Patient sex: M
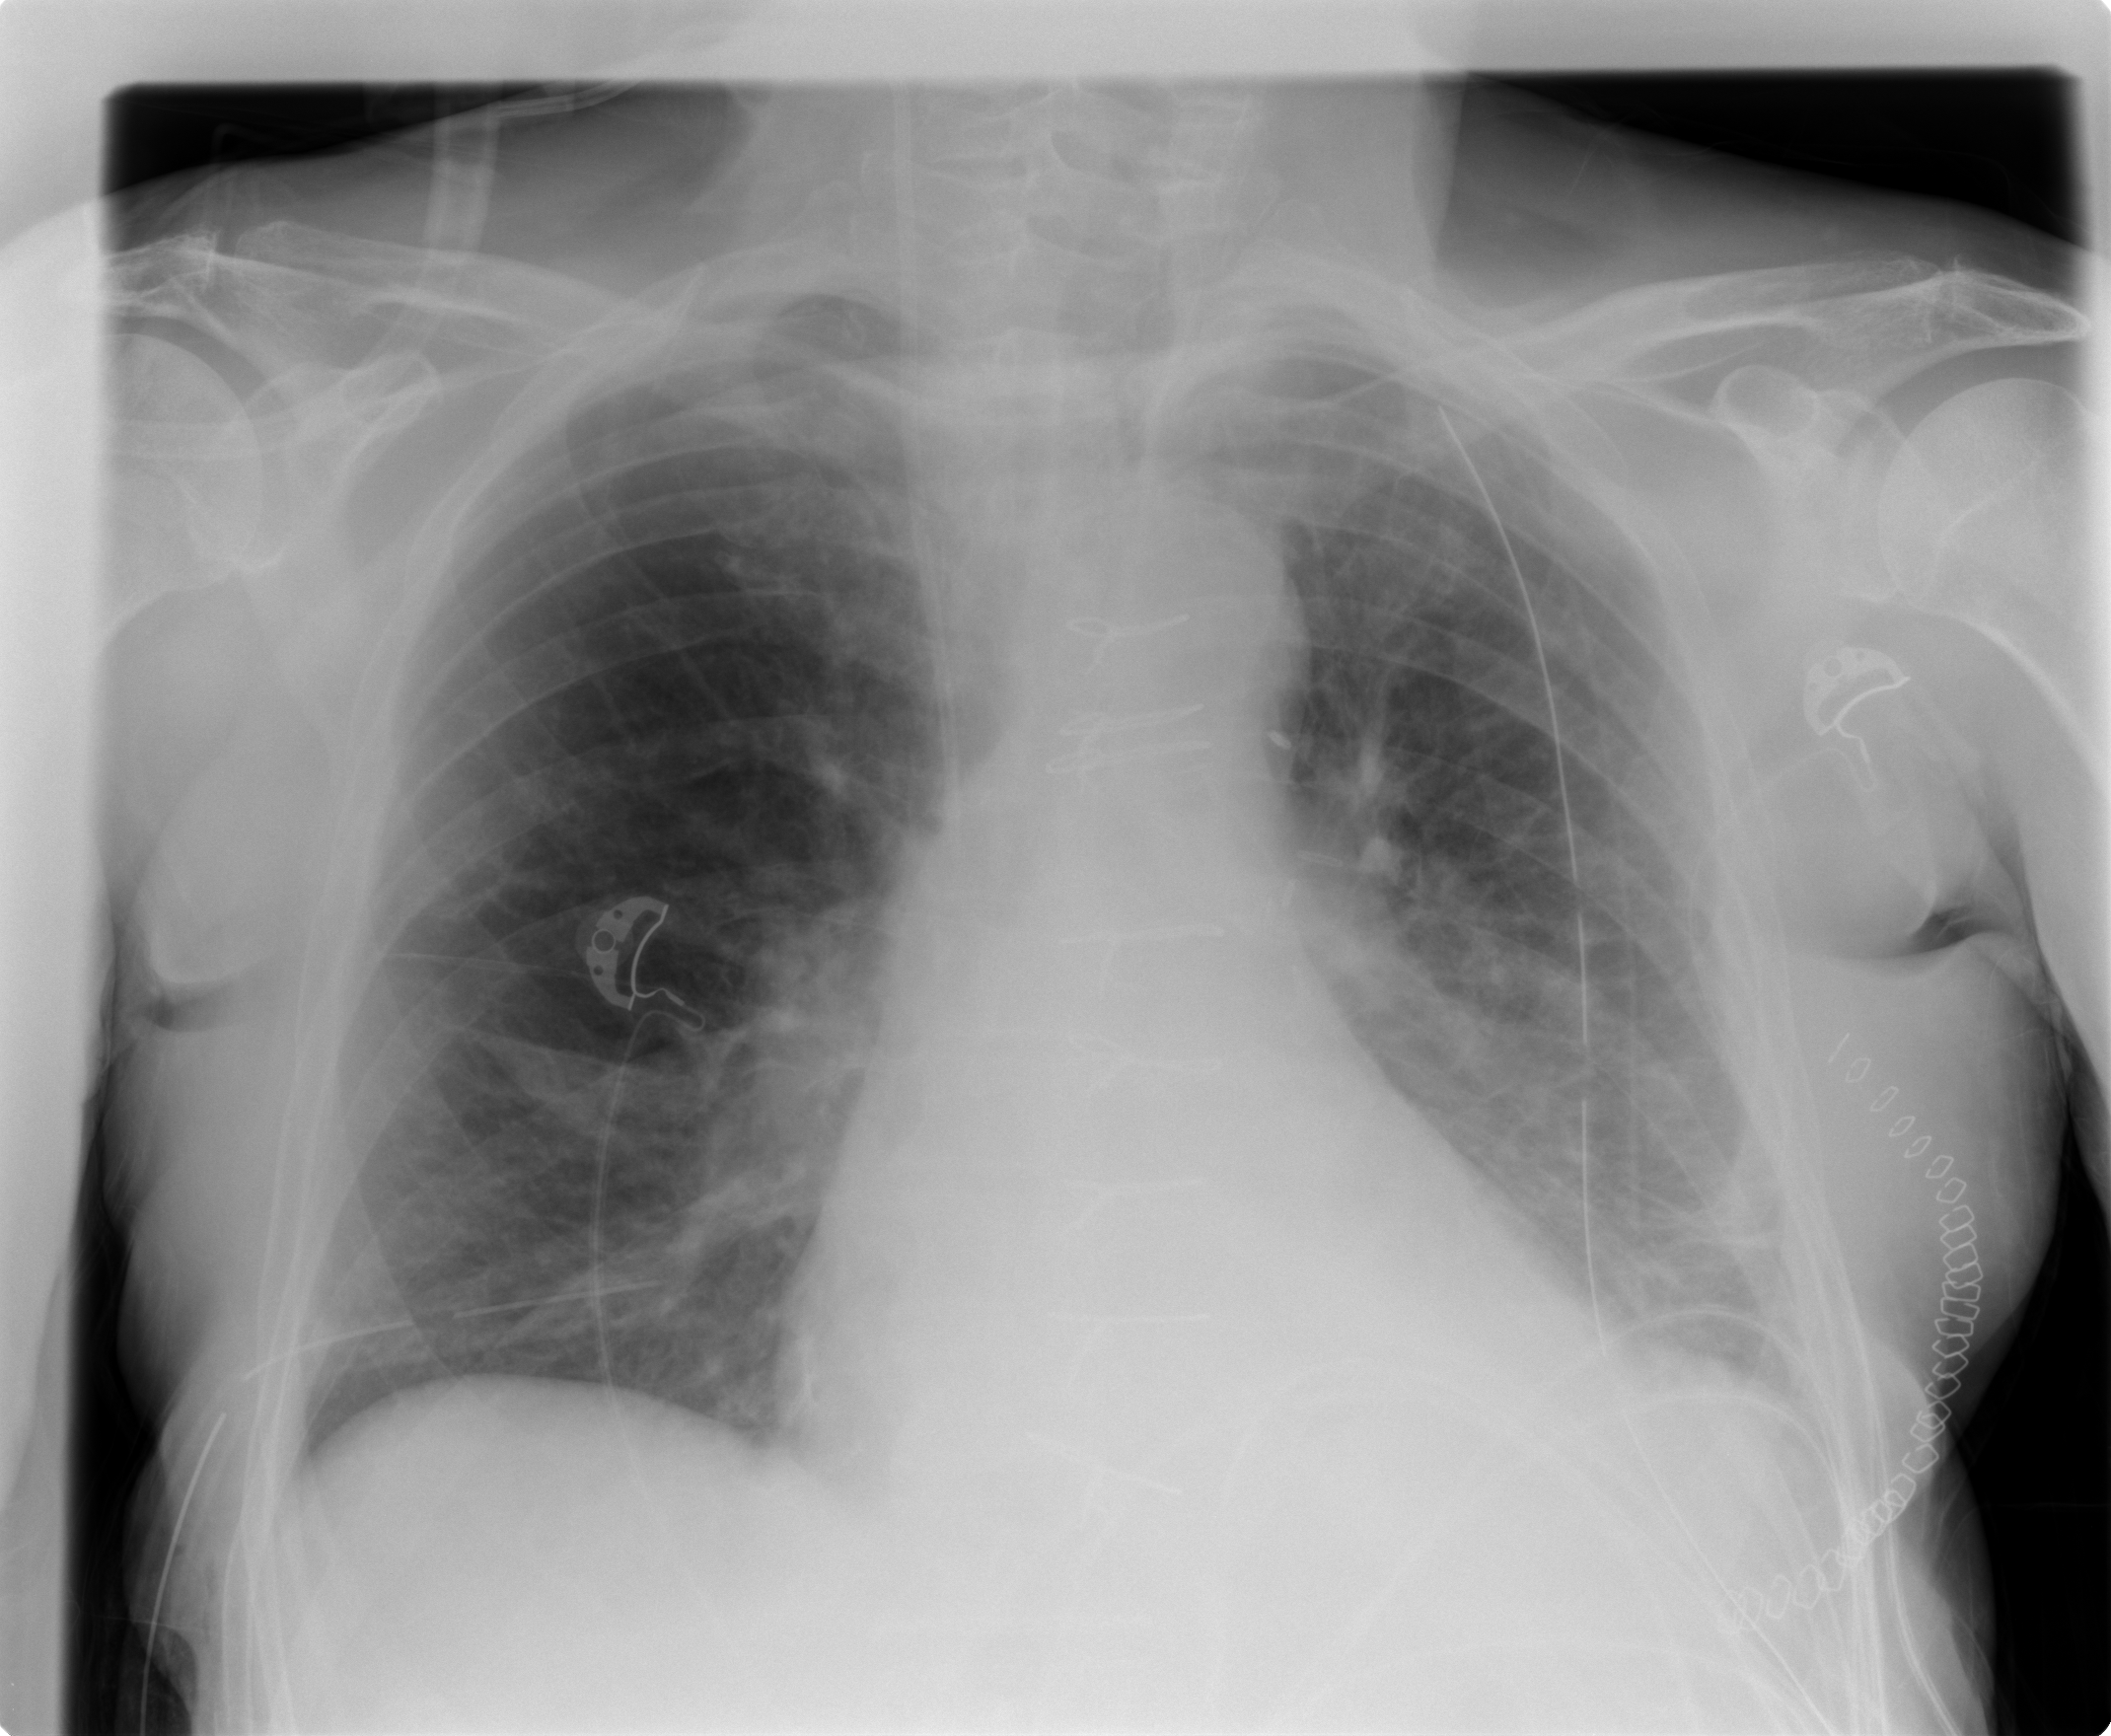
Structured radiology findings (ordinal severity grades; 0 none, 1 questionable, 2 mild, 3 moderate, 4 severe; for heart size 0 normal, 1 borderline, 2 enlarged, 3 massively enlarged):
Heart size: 2
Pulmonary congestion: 2
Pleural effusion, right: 0
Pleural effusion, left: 2
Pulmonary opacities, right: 2
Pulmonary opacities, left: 2
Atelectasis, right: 2
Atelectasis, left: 2